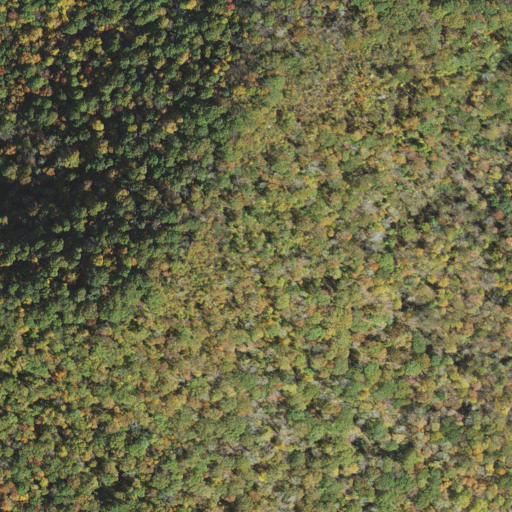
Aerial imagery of mountain in North Carolina named Bearpen Mountain containing deciduous forest and mixed forest